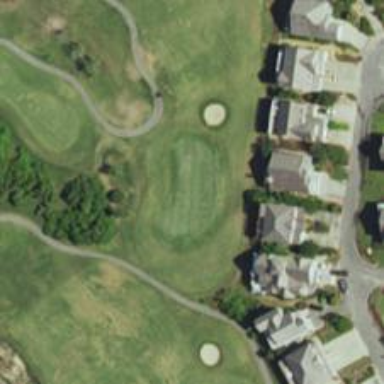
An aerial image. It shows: Golf hole.